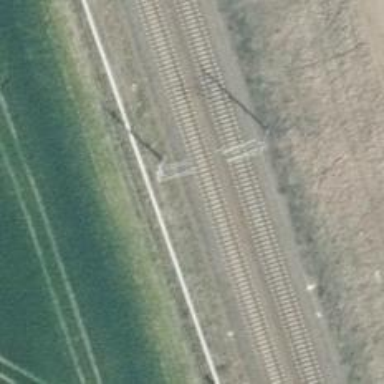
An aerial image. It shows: Railway milestone with catenary mast.